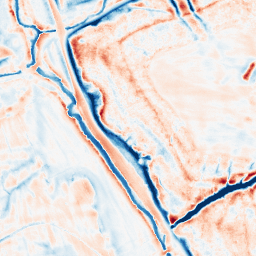
Category: edge_preserving
Decomposition family: bilateral
Decomposition parameters: d: 21
sigma_color: 75
sigma_space: 75
Upsampling method: bspline
Upsampling parameters: scale: 8
Upsampling scale: 8